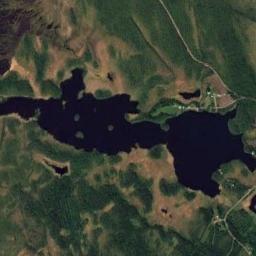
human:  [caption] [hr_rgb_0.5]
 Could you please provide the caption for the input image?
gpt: There is an irregular blue lake on the ground with green vegetation .

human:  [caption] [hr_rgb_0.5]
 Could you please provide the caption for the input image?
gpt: There are many trees around the lake .

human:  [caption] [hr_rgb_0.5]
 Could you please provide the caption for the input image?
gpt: There are green Spaces and paths beside the lake in the picture .

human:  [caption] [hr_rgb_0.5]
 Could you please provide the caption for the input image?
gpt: A big lake and some small lakes lie in the dense forest and the water is dark blue .

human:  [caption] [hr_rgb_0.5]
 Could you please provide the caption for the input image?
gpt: There are green forests and some brown bare land around the lake .